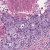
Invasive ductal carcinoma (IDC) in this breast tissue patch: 0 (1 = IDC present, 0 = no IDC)